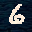
Label: 6